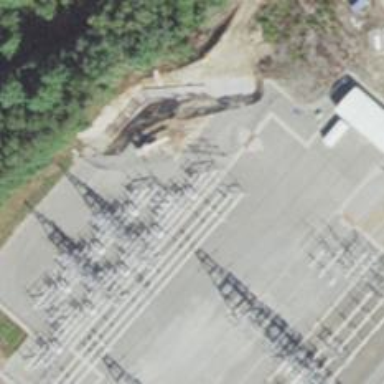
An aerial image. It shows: Switch used for power control.